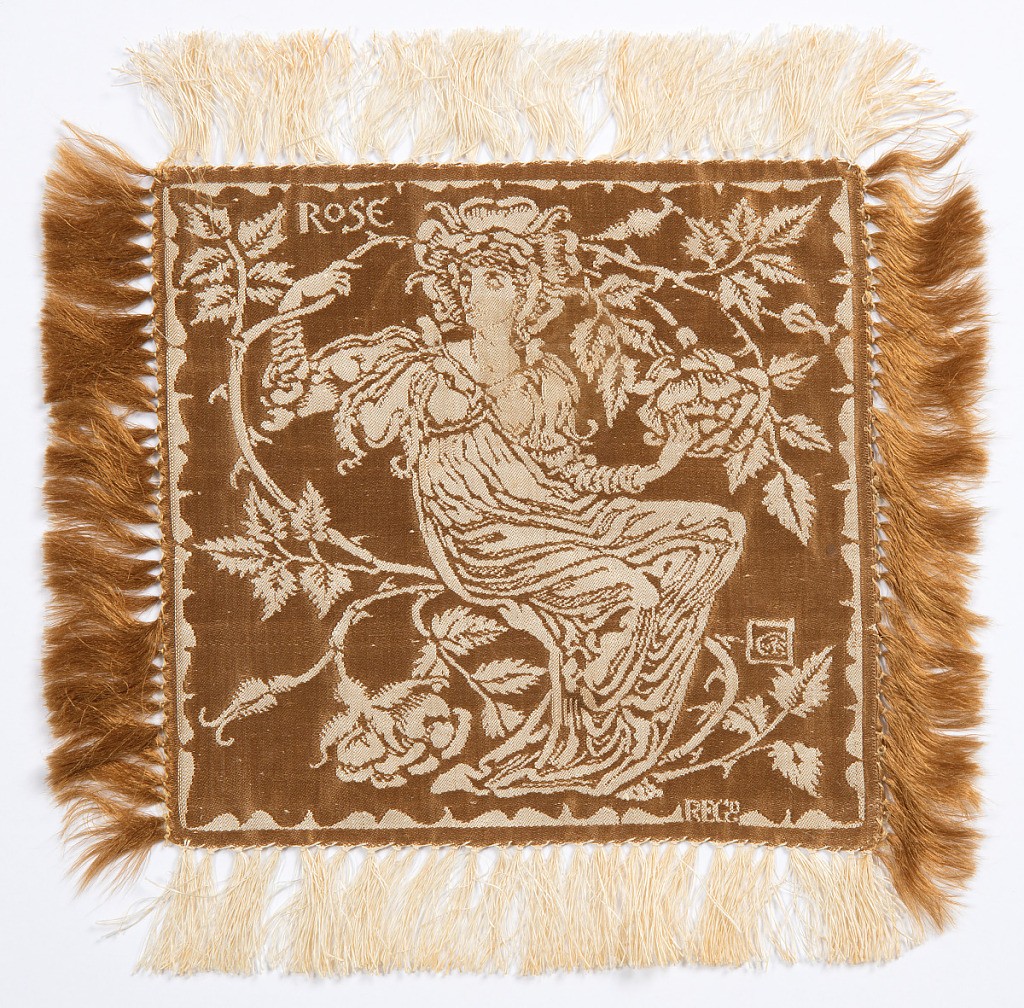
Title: Flora's Retinue: Rose
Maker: Walter Crane, English, 1845–1915
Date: ca. 1891
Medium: linen warp, silk weft Technique: 4 & 1 satin damask
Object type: Doily
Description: Small square doily, fringed on all sides, with an ivory linen warp and a bronze-colored silk weft. A figure of a woman dressed as a rose with and sitting on the stem of a large rose, with the word ROSE in the upper left, all appearing in ivory on a bronze ground. A set of six, the doilies would have been used on the table as part of a dessert service.